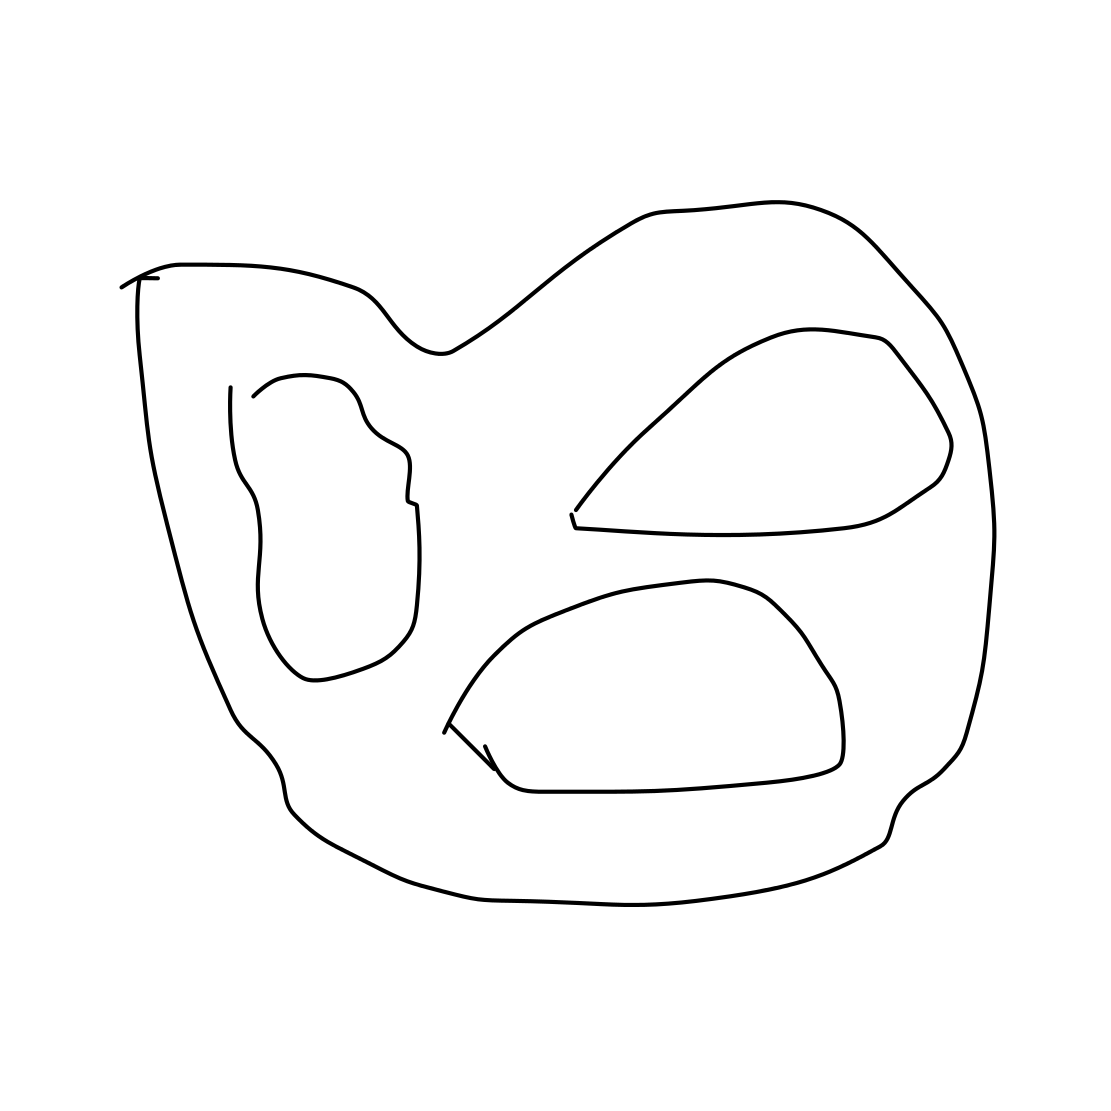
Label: pretzel